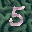
Label: 5